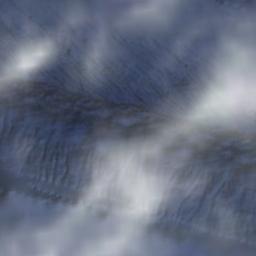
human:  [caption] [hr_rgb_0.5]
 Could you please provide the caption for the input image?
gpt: The white cloud is above blue sea .

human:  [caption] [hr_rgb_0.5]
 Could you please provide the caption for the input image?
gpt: Large fluffy white clouds cover the blue sea .

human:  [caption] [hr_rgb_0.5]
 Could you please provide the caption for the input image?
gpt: The stratus clouds are located above the surface of the sea while some ups and downs are on the ocean floor .

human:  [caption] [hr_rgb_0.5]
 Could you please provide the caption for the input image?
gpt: A thick cloud enveloped over the forest .

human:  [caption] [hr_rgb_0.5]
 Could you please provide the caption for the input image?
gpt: There are some gauzy clouds over a blue sea .